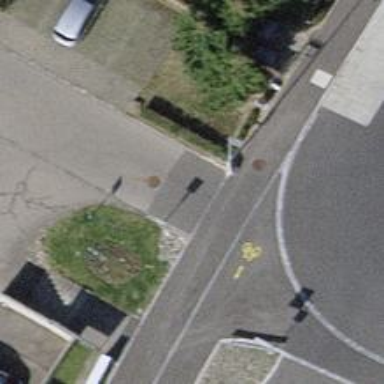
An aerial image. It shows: Unmarked road crossing.